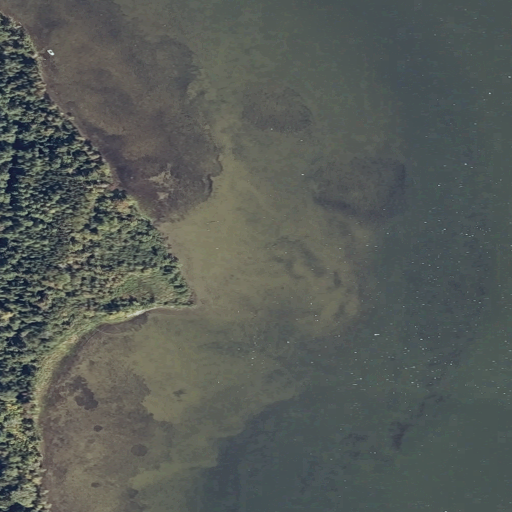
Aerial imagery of cape in Maine named Cranberry Point containing open water, evergreen forest, herbaceous wetlands, and woody wetlands